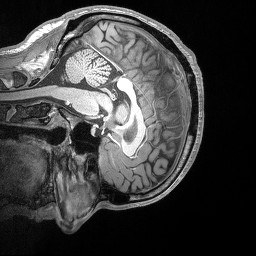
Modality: T1w
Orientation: sagittal
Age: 31
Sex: male
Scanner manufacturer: siemens
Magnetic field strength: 3 T
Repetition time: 2.53 s
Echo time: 0.00164 s